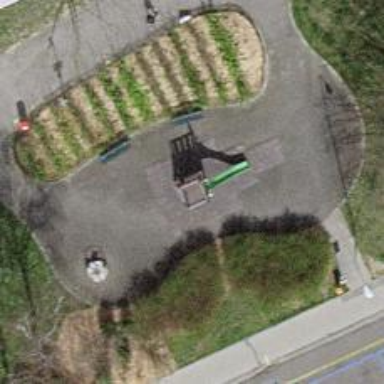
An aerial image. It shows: Playground area for leisure activities on the land.